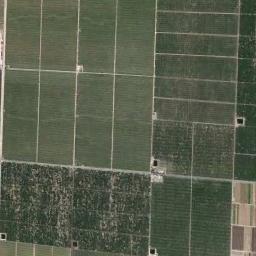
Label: rectangular_farmland